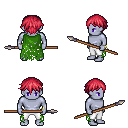
a pixel art fantasy rpg character, male body template, dark elf, purple skin, green tattered cape, white pants, ruby red short bangs hairstyle, bracelets, spear, four views (front, back, left, right), 2x2 character sprite sheet, small pixel art, hard edges, no anti-aliasing